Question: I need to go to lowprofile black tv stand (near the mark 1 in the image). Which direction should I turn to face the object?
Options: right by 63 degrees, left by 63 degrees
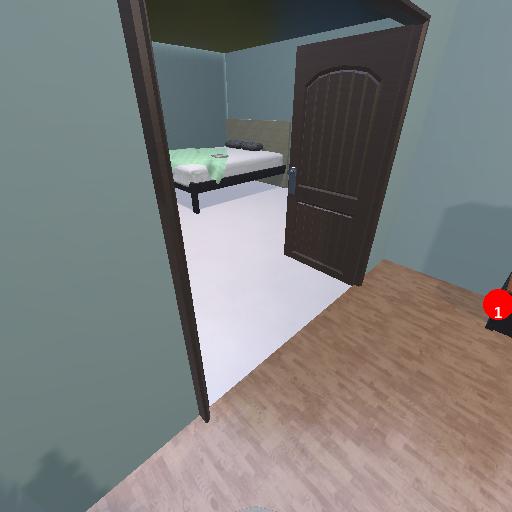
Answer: right by 63 degrees